Aerial crown-view tile of a tropical tree (Barro Colorado Island, Panama), acquired 20240611:
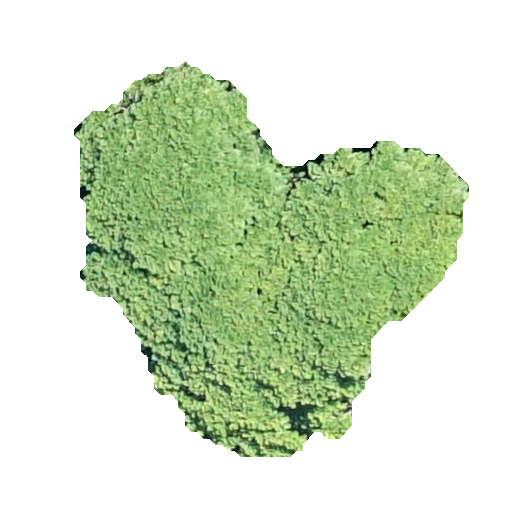
Species: Jacaranda copaia
GBIF accepted scientific name: Jacaranda copaia
Crown area: 150.807 m²